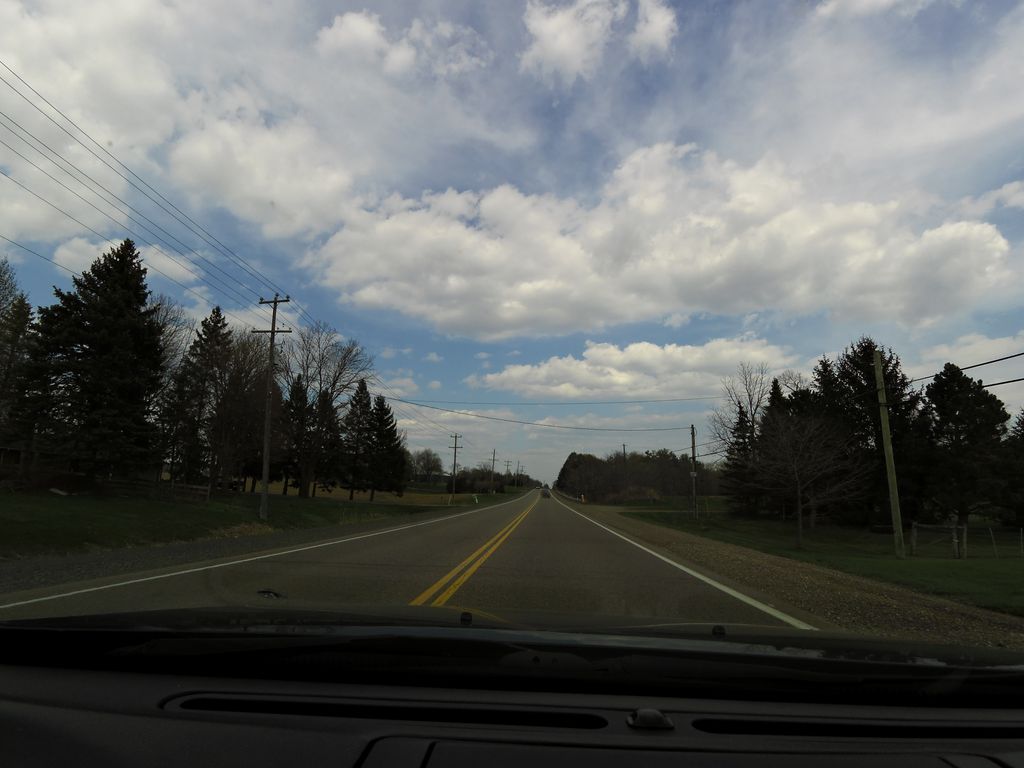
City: hamilton